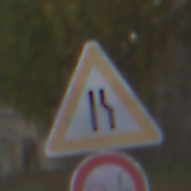
Verkehrszeichen: EinseitigVerengteFahrbahnRechts
Zusatzzeichen unten: VerbotUeberholenEinspurigeFahrzeuge
Umgebung: Outdoor, Suburban
Tageszeit: MorningAfternoon
Wetter: PartlyCloudy
Licht: Natural
Jahreszeit: NotSpecified
Kontrast: MediumContrast